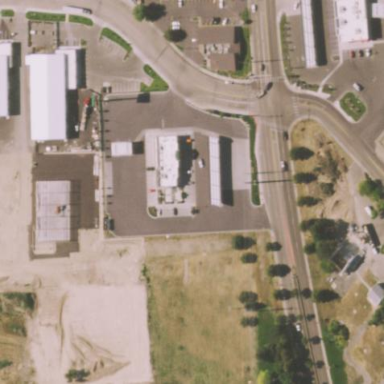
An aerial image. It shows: Commercial area.